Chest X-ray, PA view. Patient: 24 years old, sex M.
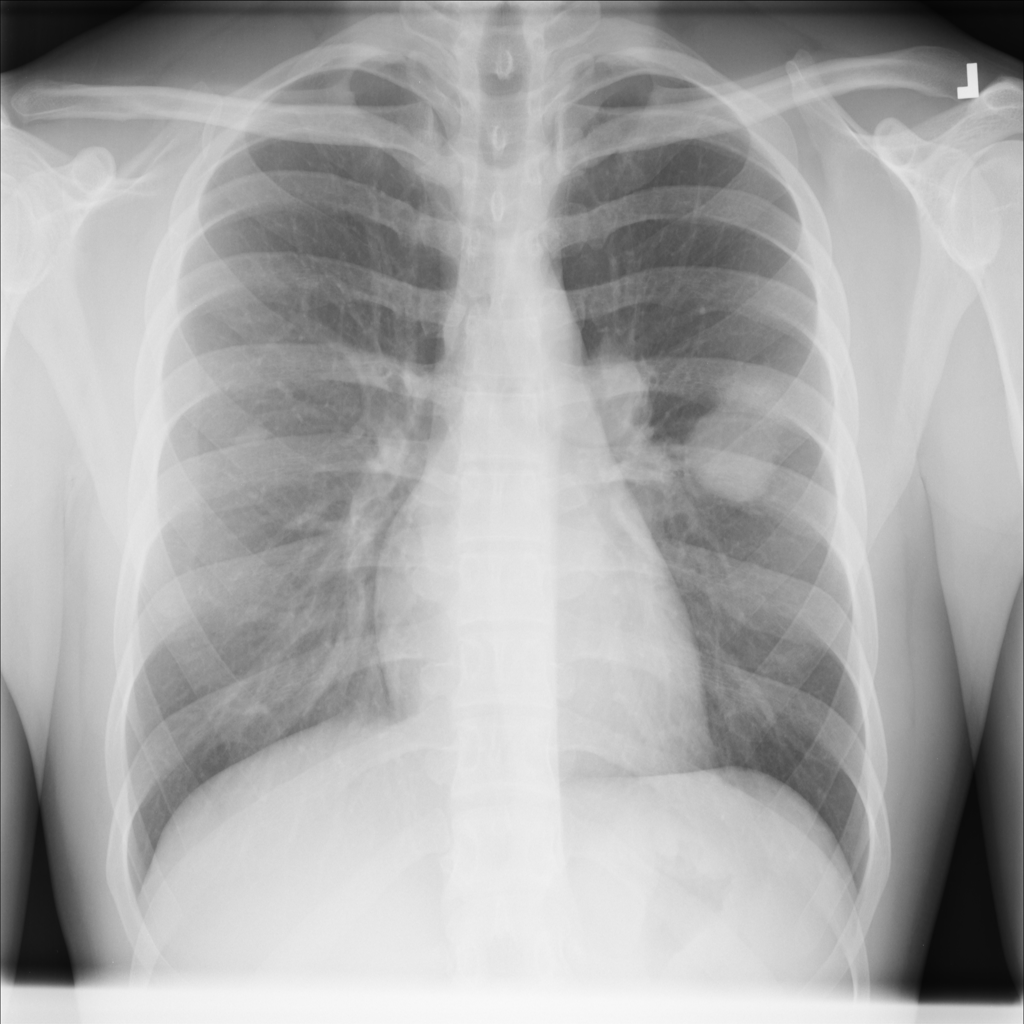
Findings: Mass